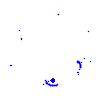
Particle: kaon